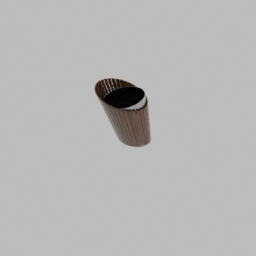
Label: tools